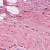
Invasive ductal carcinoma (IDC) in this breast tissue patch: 0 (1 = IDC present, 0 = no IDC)